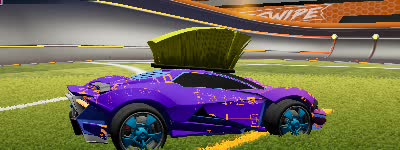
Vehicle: werewolf